Question: I'm using the VisualVM to profile a javafx 8 application that does some graphing and uses a lot more memory than I would like. It doesn't seem to be leaking, but for some reason my total heap never decreases even though my used heap spikes up and down as I select different files to graph. All the spikes up are when I graph a new file and then drops back down when I exit that screen, but total heap just shoots up and remains constant. Is this normal?

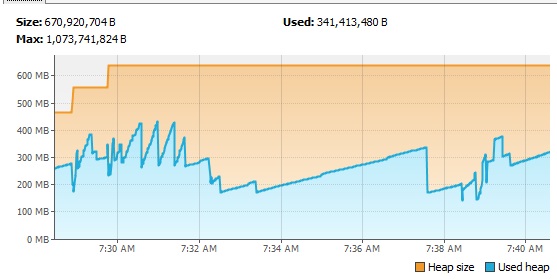
Answer: Yes that's normal. The JVM allocates more heap memory from the OS and doesn't give it back but the actual usage may vary, i.e. the currently unused portion of the heap may change.
One reason is that allocating memory from the OS is somewhat costly and the data might actually be fragmented once written. Garbage collection might free chunks of memory and thus the used size gets reduced but the still used chunks might be spread out all over the total heap memory.
I'm not sure how the JVM actually handles that in detail (in fact different JVMs might handle that differently) but you might look up free lists, buddy systems etc. that are used in such situations.
One could argue that the JVM could "defragment" the memory after garbage collection and release excess heap memory afterwards but that would be quite a performance hit, especially if lots of data would have to be moved around in RAM or even virtual/swap memory. As with many computing problems it's a tradeoff between space and cpu usage.